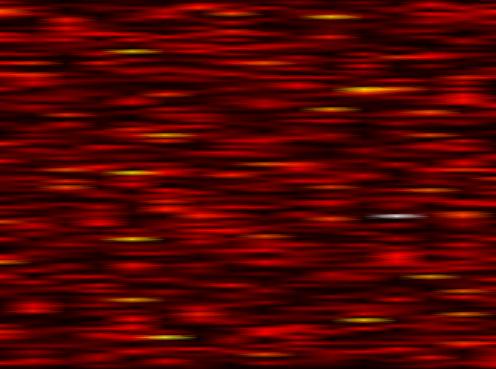
Label: FOFDM